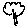
Label: tree